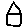
Label: house